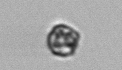
Label: coccolithophorid